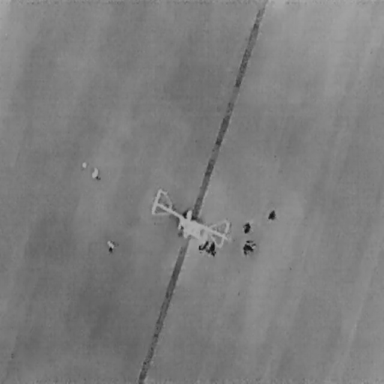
There are seven People in the infrared image.